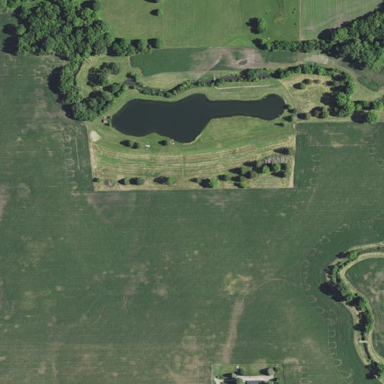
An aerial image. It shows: Golf course surrounded by greenery.